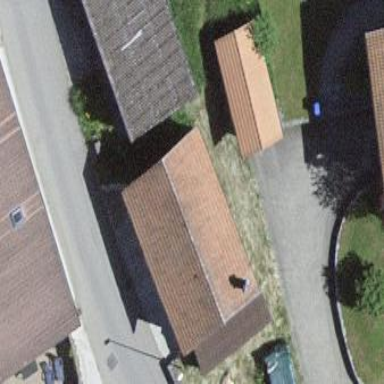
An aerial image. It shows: Garage.